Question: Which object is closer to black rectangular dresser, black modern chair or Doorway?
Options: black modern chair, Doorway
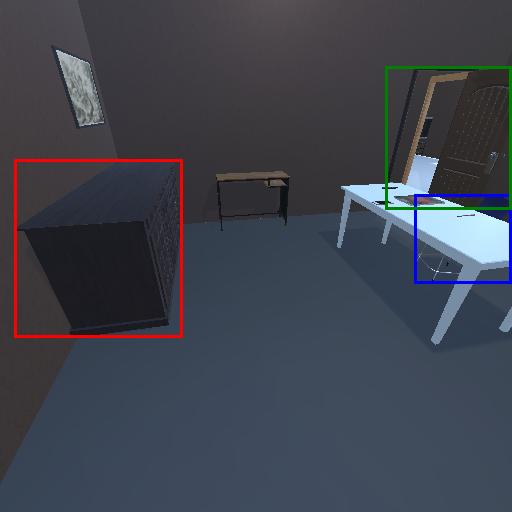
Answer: black modern chair